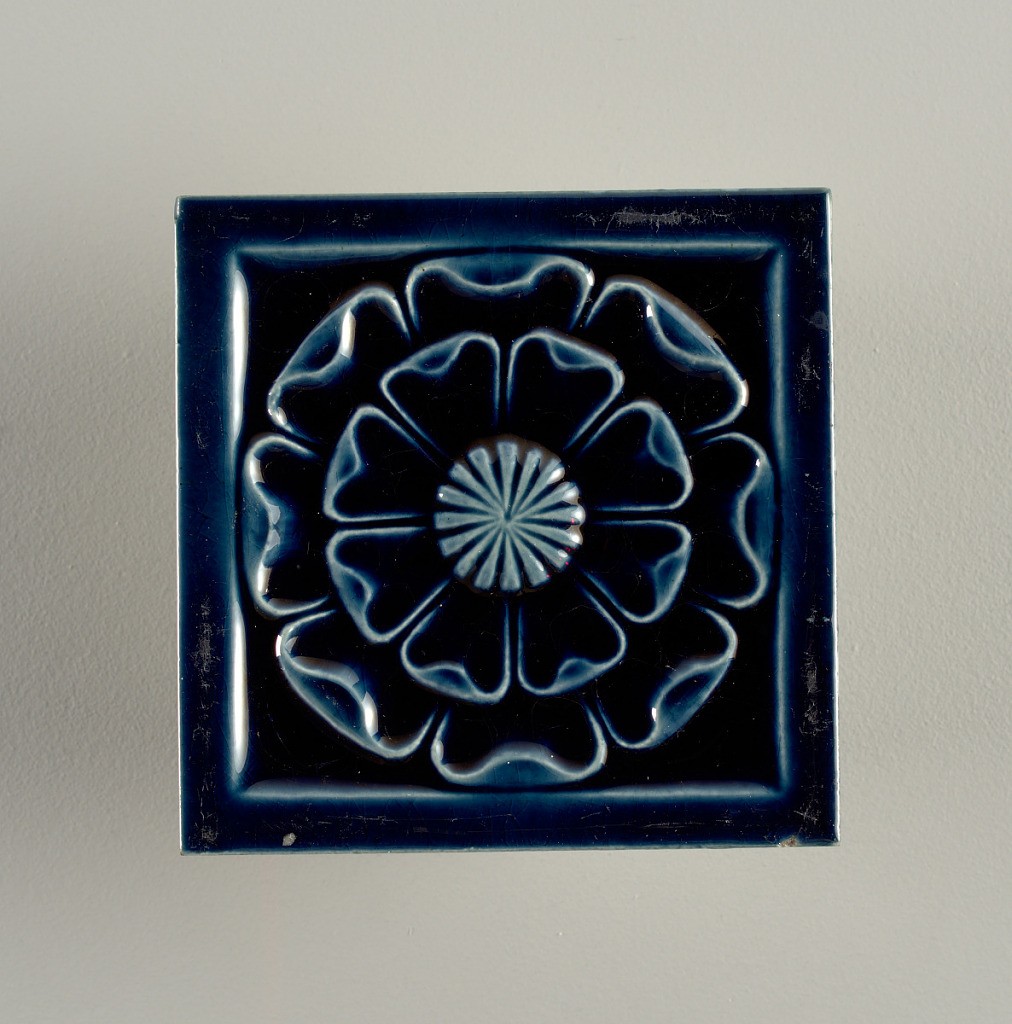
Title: Tile
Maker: J. & J. G. Low Art Tile Works, 1877 – 1883
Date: late 19th century
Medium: Glazed stoneware
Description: Square, molded tile made of white clay, Face of tile is decorated with stylized flower having double row of petals; framed in plain border; glazed deep blue.